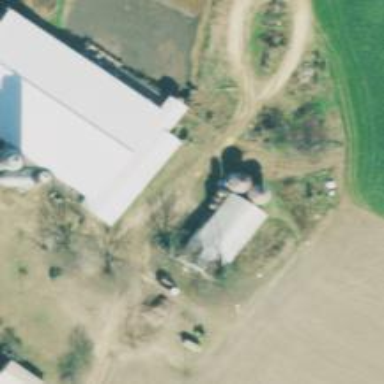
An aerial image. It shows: Silo.